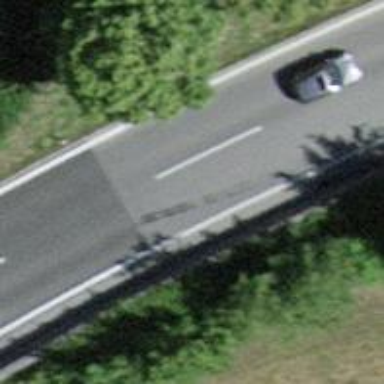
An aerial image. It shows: Trunk link highway.